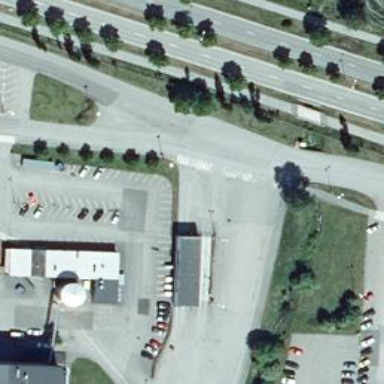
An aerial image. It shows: Marked crossing on the road.